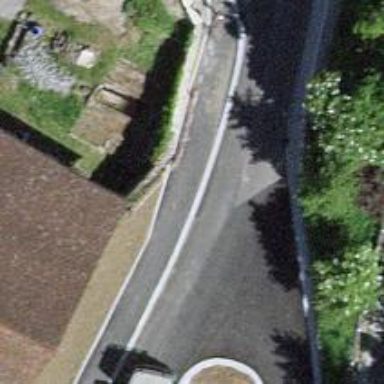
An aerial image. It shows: Traffic calming feature called choker.